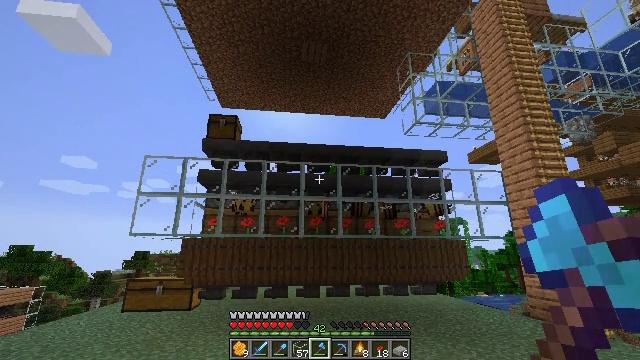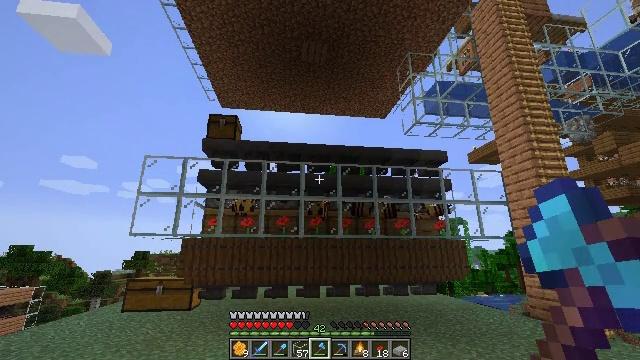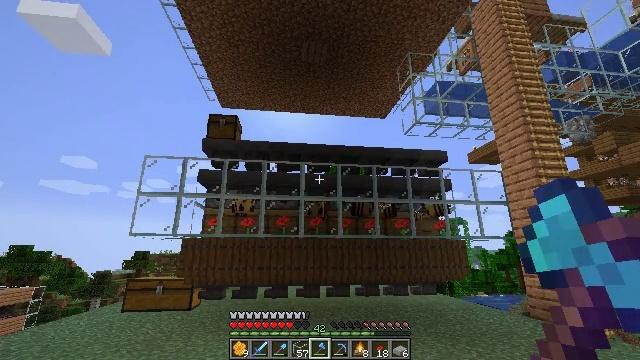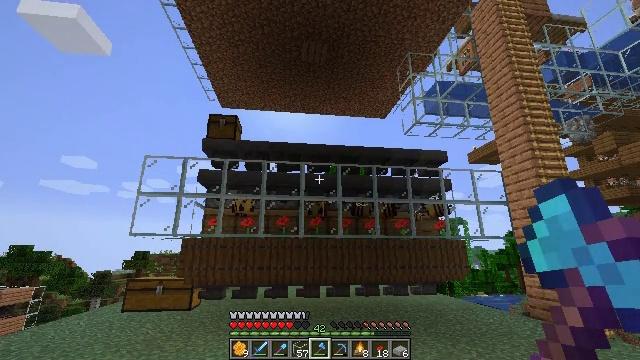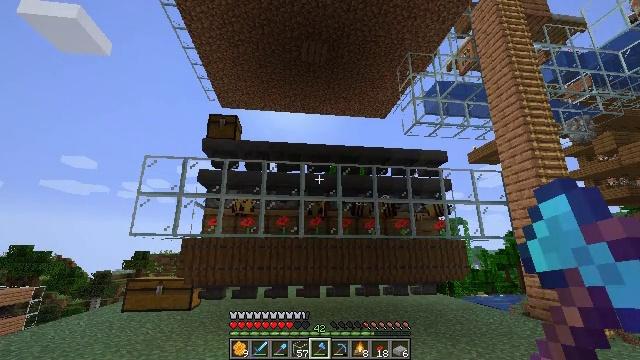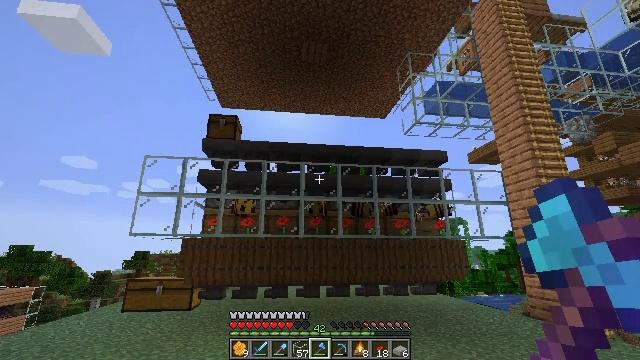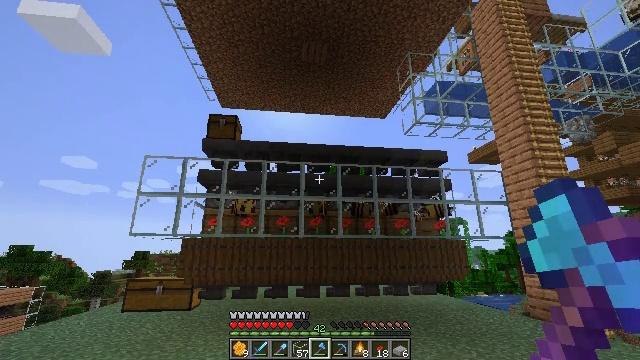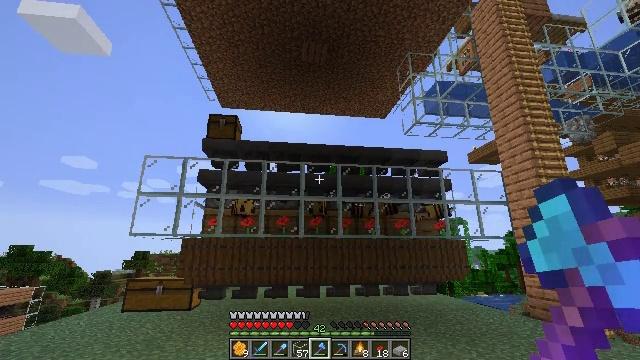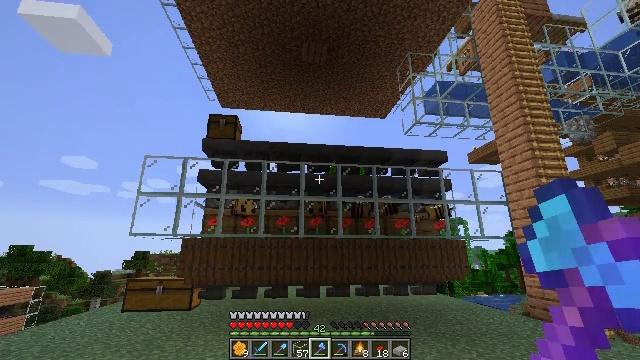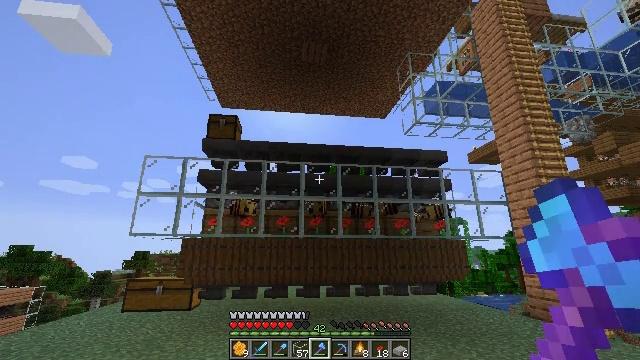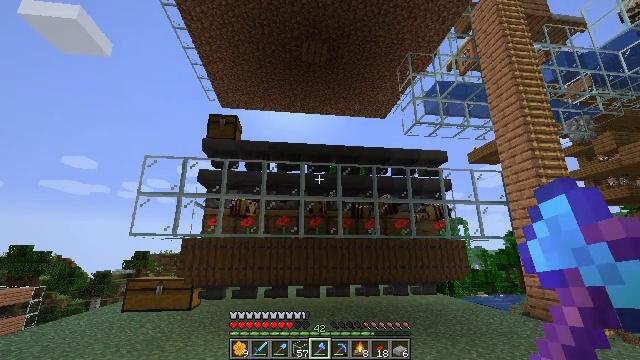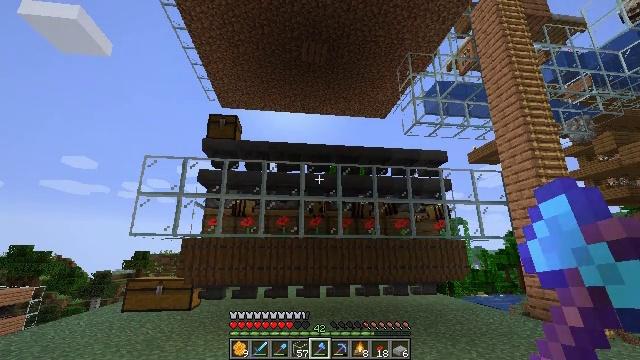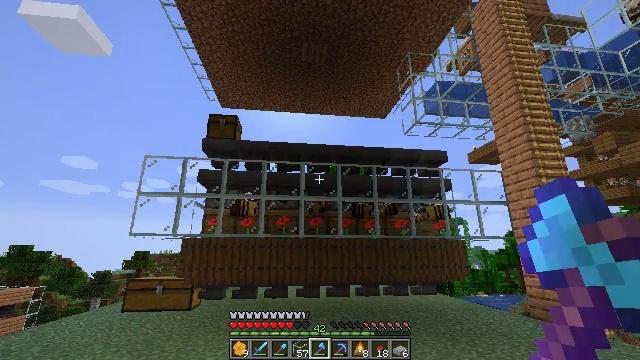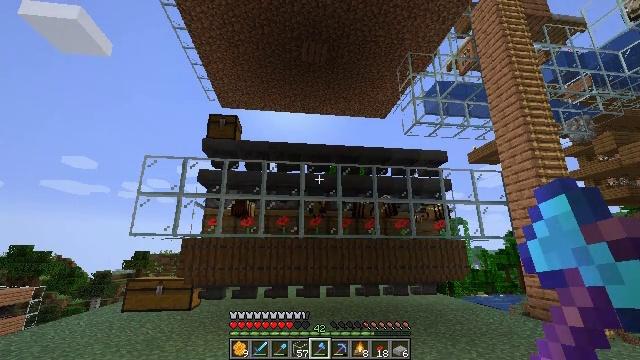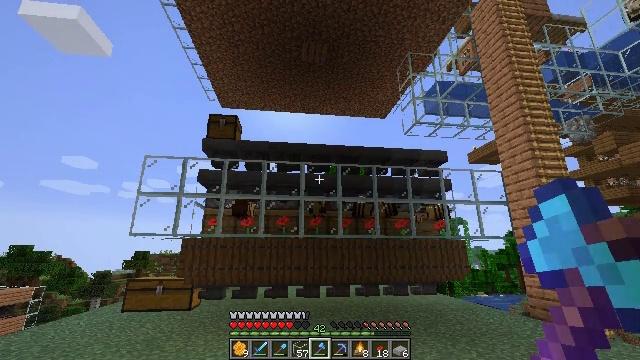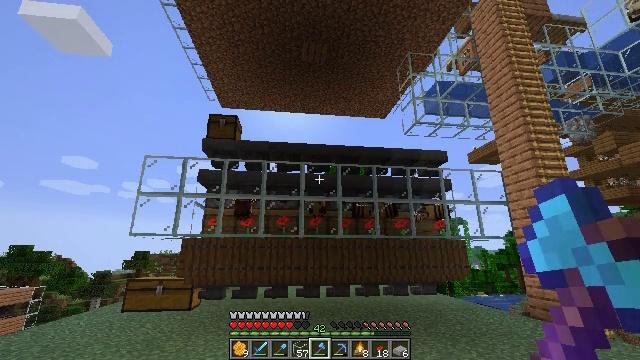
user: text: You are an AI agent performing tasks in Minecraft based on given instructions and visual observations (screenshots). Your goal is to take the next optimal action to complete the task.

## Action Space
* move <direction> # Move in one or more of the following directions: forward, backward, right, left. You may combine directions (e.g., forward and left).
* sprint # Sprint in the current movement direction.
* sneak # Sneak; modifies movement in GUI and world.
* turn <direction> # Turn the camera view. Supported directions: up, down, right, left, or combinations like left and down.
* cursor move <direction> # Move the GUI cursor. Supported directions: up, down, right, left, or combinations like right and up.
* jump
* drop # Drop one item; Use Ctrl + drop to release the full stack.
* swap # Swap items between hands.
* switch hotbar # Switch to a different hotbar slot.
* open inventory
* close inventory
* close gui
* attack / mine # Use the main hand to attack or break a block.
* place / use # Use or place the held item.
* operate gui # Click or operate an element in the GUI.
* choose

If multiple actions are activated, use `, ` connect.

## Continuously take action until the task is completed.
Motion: motion action
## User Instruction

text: Break the poppy plant.
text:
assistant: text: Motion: no_op
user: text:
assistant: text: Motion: no_op
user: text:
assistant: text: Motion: no_op
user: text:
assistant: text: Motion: no_op
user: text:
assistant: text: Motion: no_op
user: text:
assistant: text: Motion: no_op
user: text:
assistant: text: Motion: no_op
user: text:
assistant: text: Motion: no_op
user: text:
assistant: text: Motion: no_op
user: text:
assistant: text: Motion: no_op
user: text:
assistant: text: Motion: no_op
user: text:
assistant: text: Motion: no_op
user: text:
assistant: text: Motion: no_op
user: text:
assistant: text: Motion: no_op
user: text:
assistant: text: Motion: no_op
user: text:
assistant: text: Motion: no_op
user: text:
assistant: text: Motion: no_op
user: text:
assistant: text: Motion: no_op
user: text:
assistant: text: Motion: no_op
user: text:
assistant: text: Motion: no_op
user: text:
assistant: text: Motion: no_op
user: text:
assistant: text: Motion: no_op
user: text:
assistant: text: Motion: no_op
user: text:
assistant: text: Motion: no_op
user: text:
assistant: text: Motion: no_op
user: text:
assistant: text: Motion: no_op
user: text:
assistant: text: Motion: no_op
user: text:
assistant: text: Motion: no_op
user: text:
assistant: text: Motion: no_op
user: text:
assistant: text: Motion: no_op